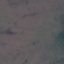
Land use / land cover: HerbaceousVegetation